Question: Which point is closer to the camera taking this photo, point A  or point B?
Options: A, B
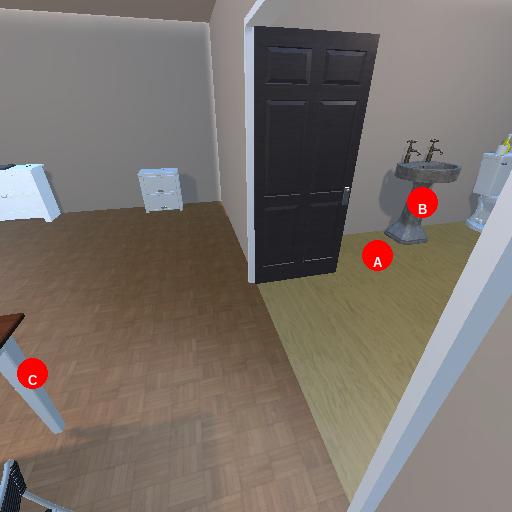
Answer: A